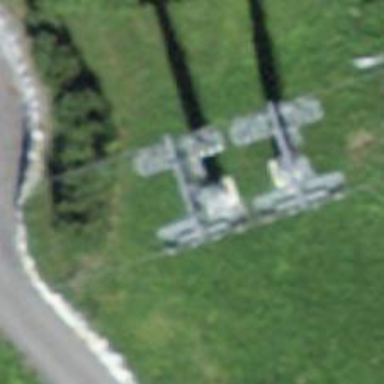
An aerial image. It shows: Pylon used for aerialway.